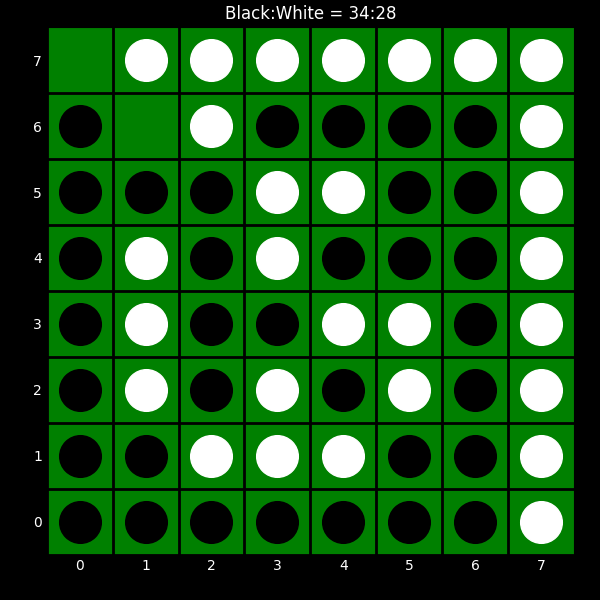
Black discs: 34
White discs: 28